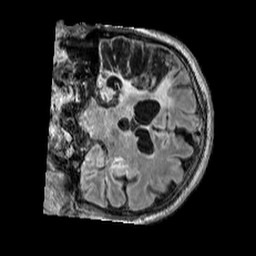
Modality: FLAIR
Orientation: coronal
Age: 51
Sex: male
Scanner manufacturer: siemens
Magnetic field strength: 3 T
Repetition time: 5 s
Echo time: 0.387 s